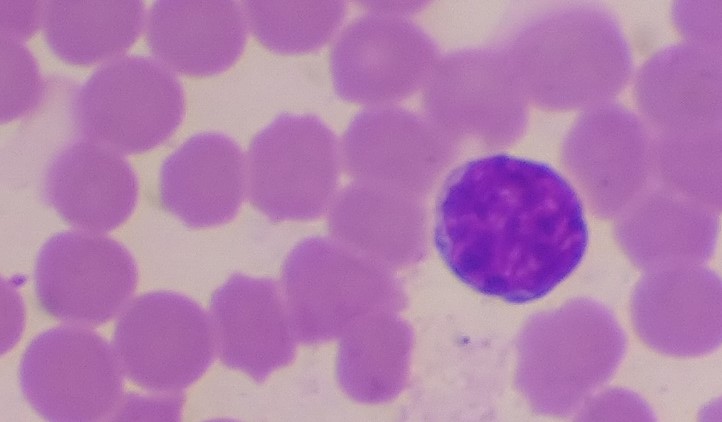
White blood cell type: Lymphocyte